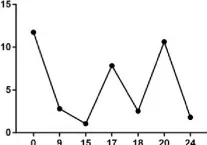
CA724. Levels during the entire diagnosis and treatment process.
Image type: pathology (masson_trichrome)